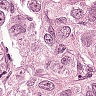
Metastatic tissue present: yes